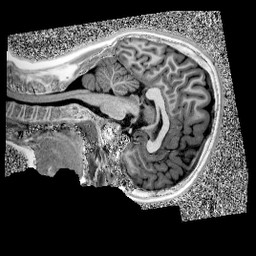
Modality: UNIT1
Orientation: sagittal
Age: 9
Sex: male
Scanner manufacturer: siemens
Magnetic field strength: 3 T
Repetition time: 4 s
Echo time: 0.00303 s